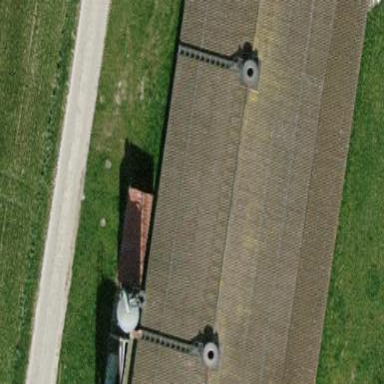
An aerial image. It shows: Farm auxiliary building.